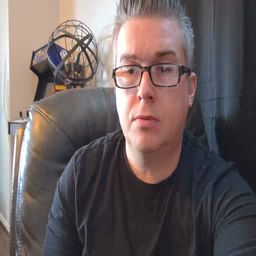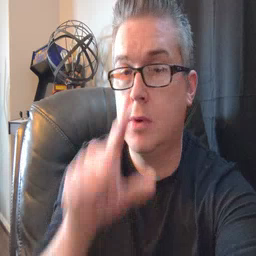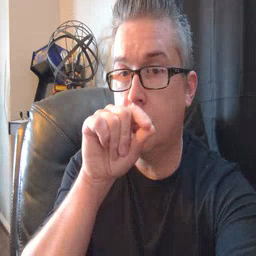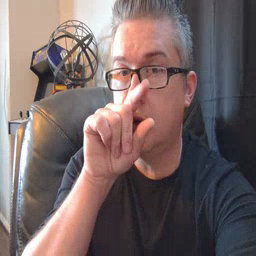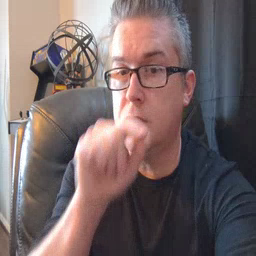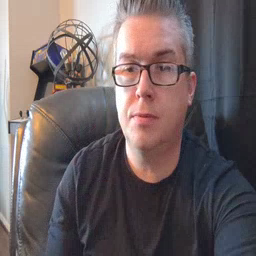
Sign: bird